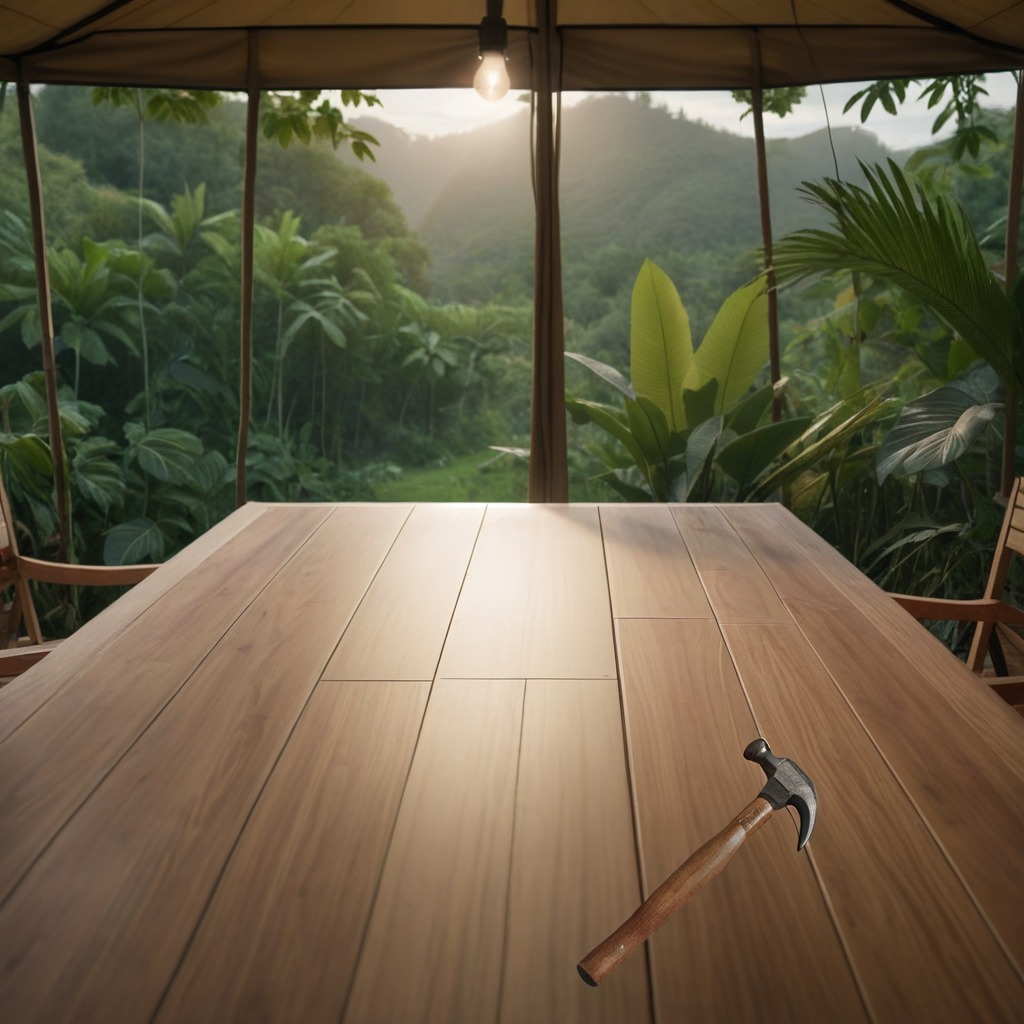
A hammer is lying on the wooden table.